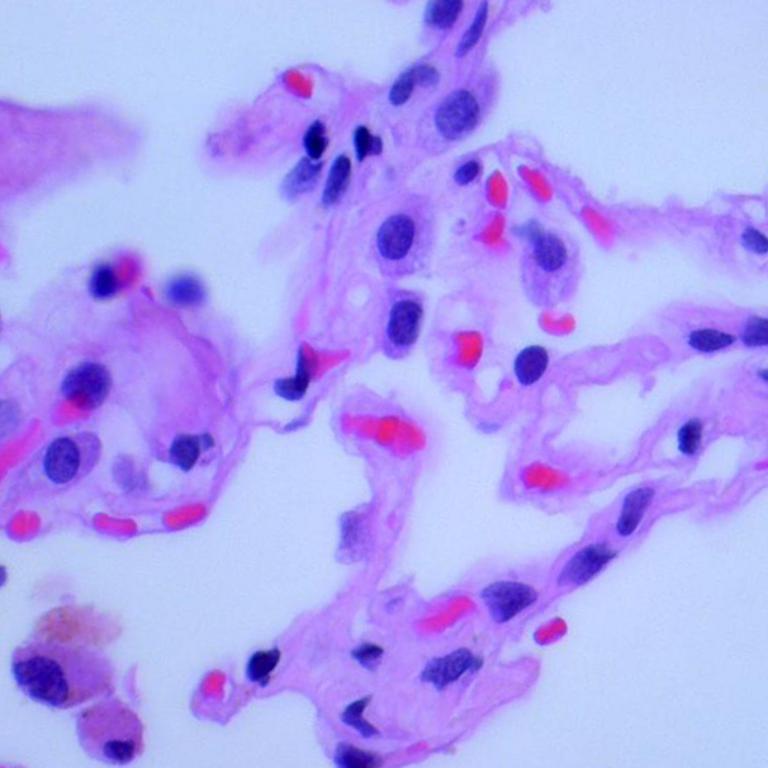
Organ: lung
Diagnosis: benign